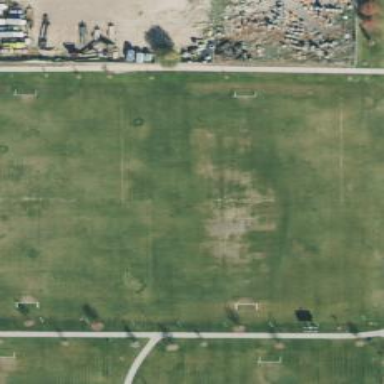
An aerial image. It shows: Soccer pitch for leisureland activities.